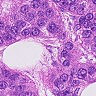
Metastatic tissue present: yes